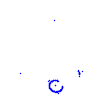
Particle: kaon